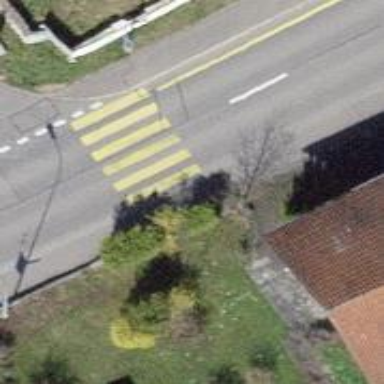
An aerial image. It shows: Uncontrolled zebra crossing with zebra markings.